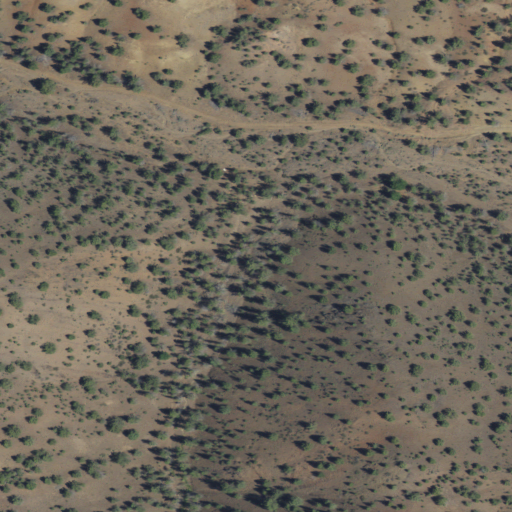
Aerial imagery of valley in Oregon named Studhorse Canyon containing shrub and grassland